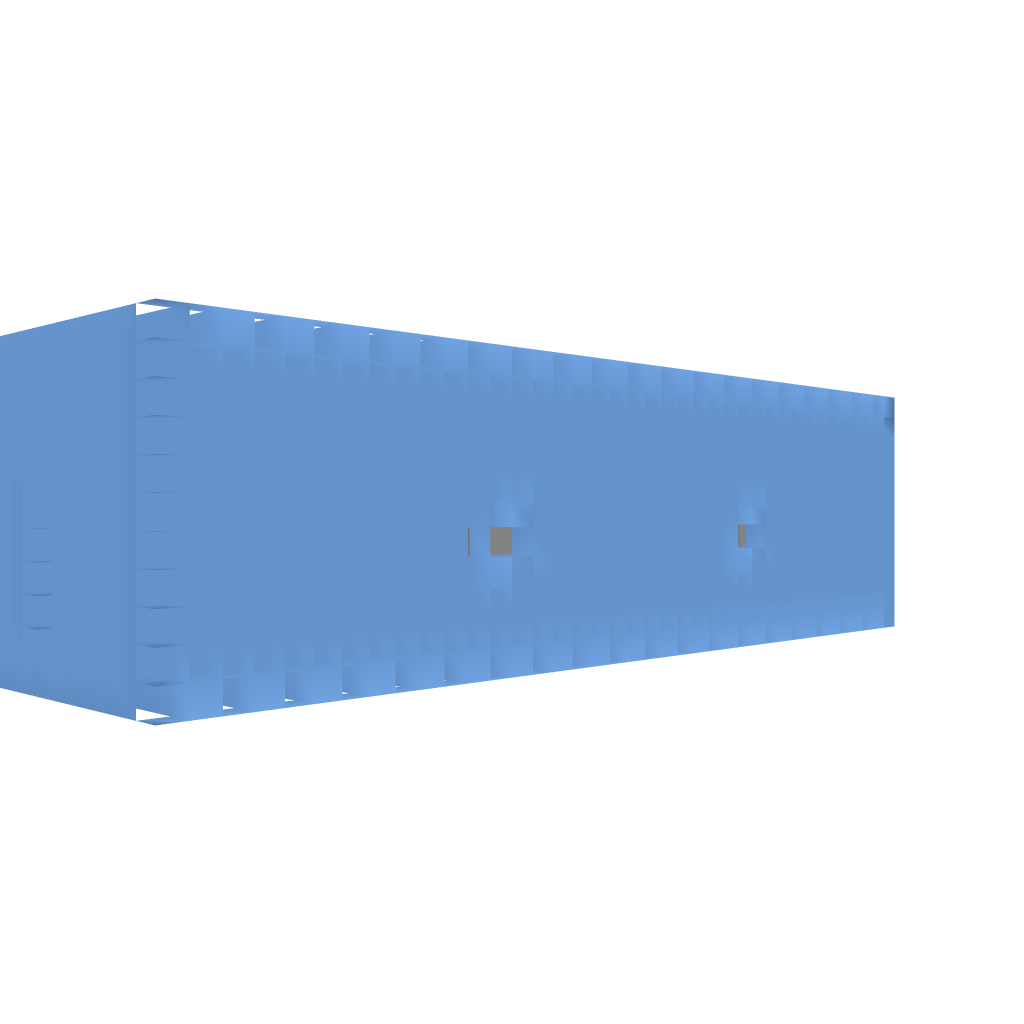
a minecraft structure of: Salvage and Attack Submarine Nautilus bad low quality